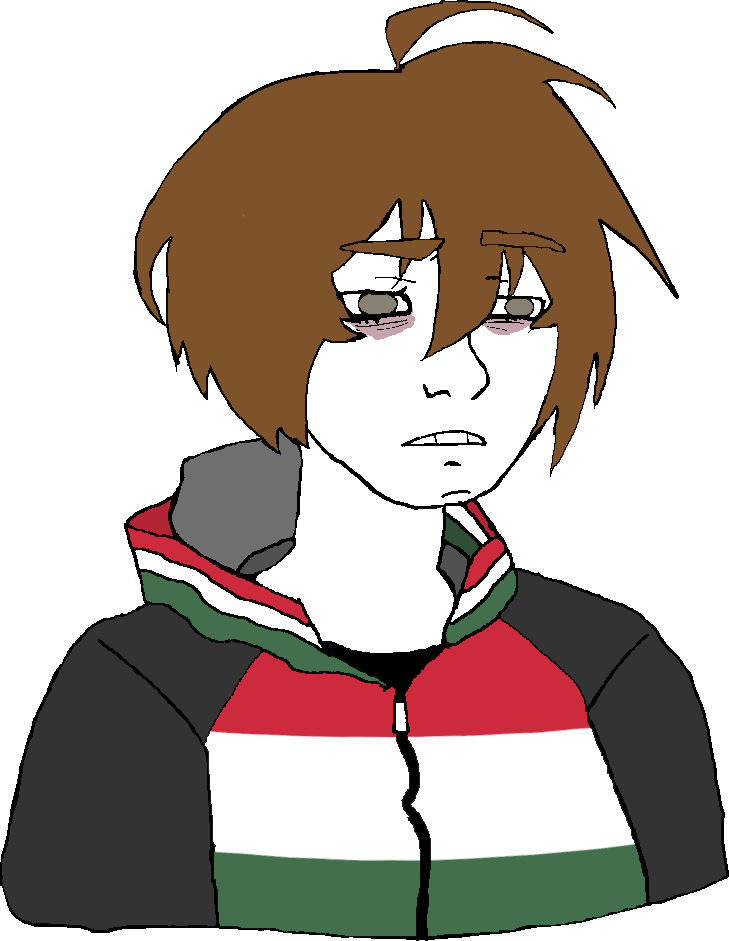
Label: 5_Twinkjak